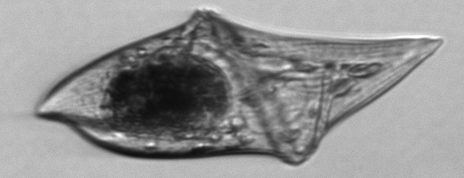
Label: Gyrodinium